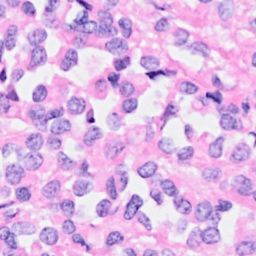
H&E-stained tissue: Breast